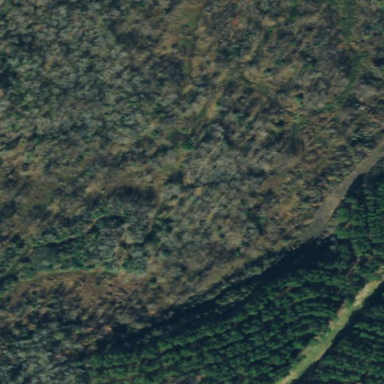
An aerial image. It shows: Evergreen needle-leaved forest.